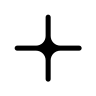
Cursor type: crosshair
OS/theme: linux-xcursor-pro
Variant: black